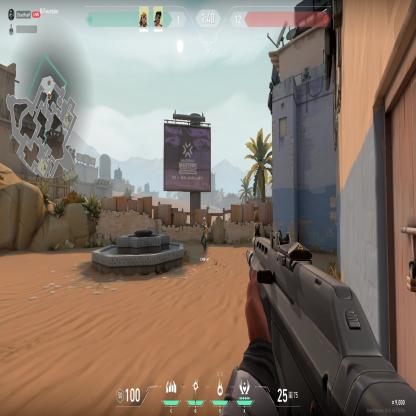
Label: teammate